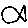
Label: fish